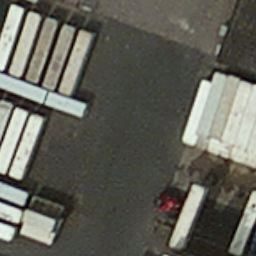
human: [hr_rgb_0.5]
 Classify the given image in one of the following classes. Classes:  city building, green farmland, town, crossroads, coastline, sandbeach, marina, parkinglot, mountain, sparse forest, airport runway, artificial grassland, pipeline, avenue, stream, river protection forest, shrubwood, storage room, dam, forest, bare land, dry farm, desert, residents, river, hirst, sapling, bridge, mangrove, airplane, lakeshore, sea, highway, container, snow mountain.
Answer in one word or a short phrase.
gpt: container